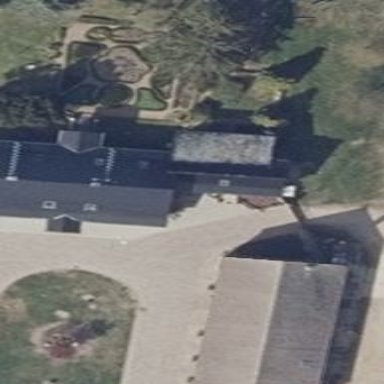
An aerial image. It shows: Black house with flat roof. It has different building parts.